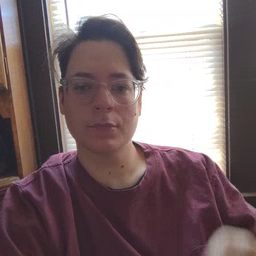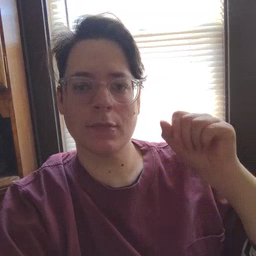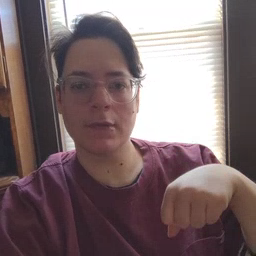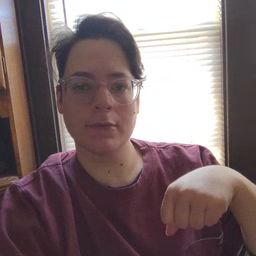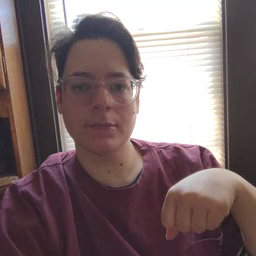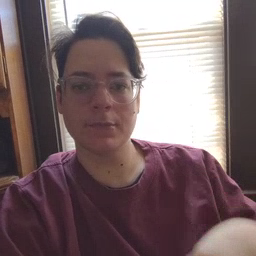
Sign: can